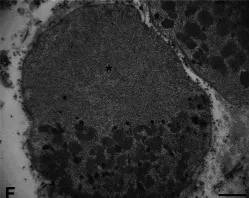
Ultrastructural analyses of the muscle sample by electron microscopy. (E,F) Fibers with areas of compartmentalization. (F) In the upper area the muscle fiber is completely replaced by glycogen. (E,F): 3.3 mum. (A,B,F) Asterisks indicate large glycogen collections.
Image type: pathology (h&e)